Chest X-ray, PA view. Patient: 50 years old, sex F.
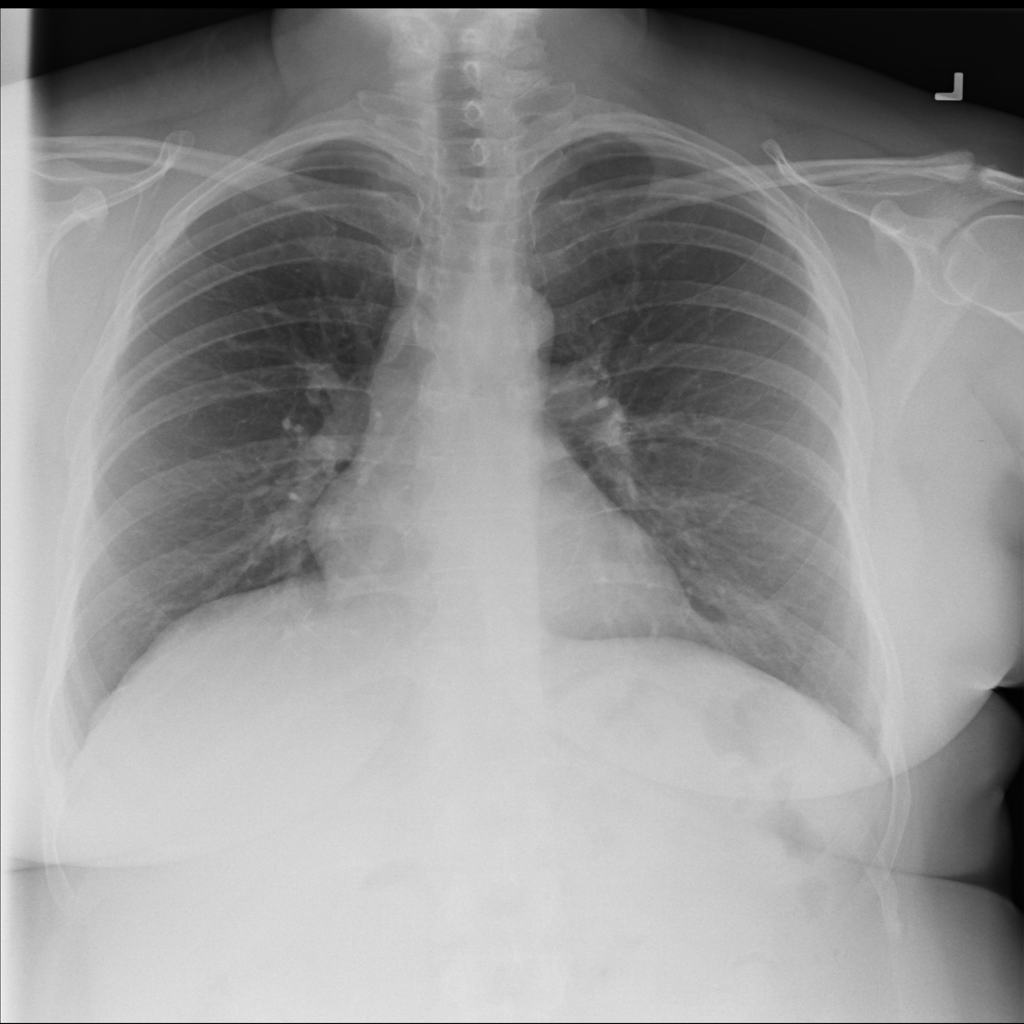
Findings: No Finding